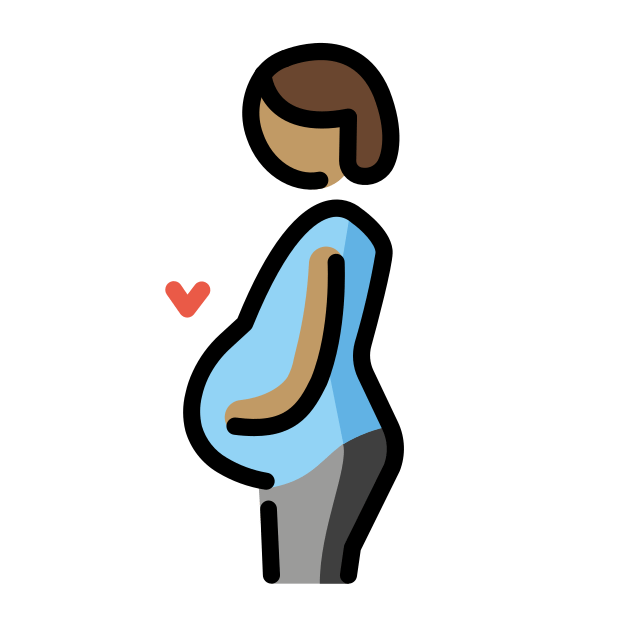
pregnant person: medium skin tone